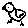
Label: bird